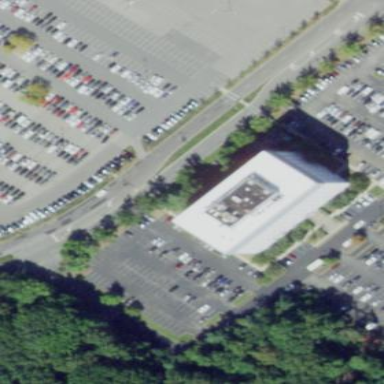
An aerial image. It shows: Office building.